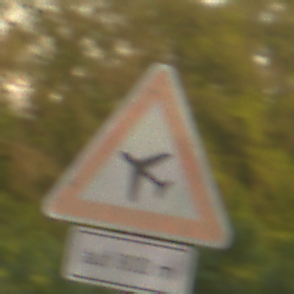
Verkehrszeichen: FlugbetriebRechts
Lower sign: LaengeEinerStrecke5
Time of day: SunriseSunset
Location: Outdoor (RoadRail)
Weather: Clear
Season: NotSpecified
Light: Natural